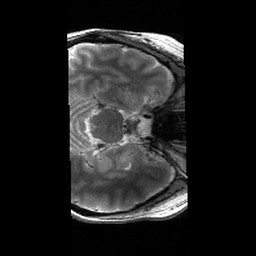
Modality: T2w
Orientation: axial
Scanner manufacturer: siemens
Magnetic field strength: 6.98 T
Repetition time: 5.65 s
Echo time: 0.044 s